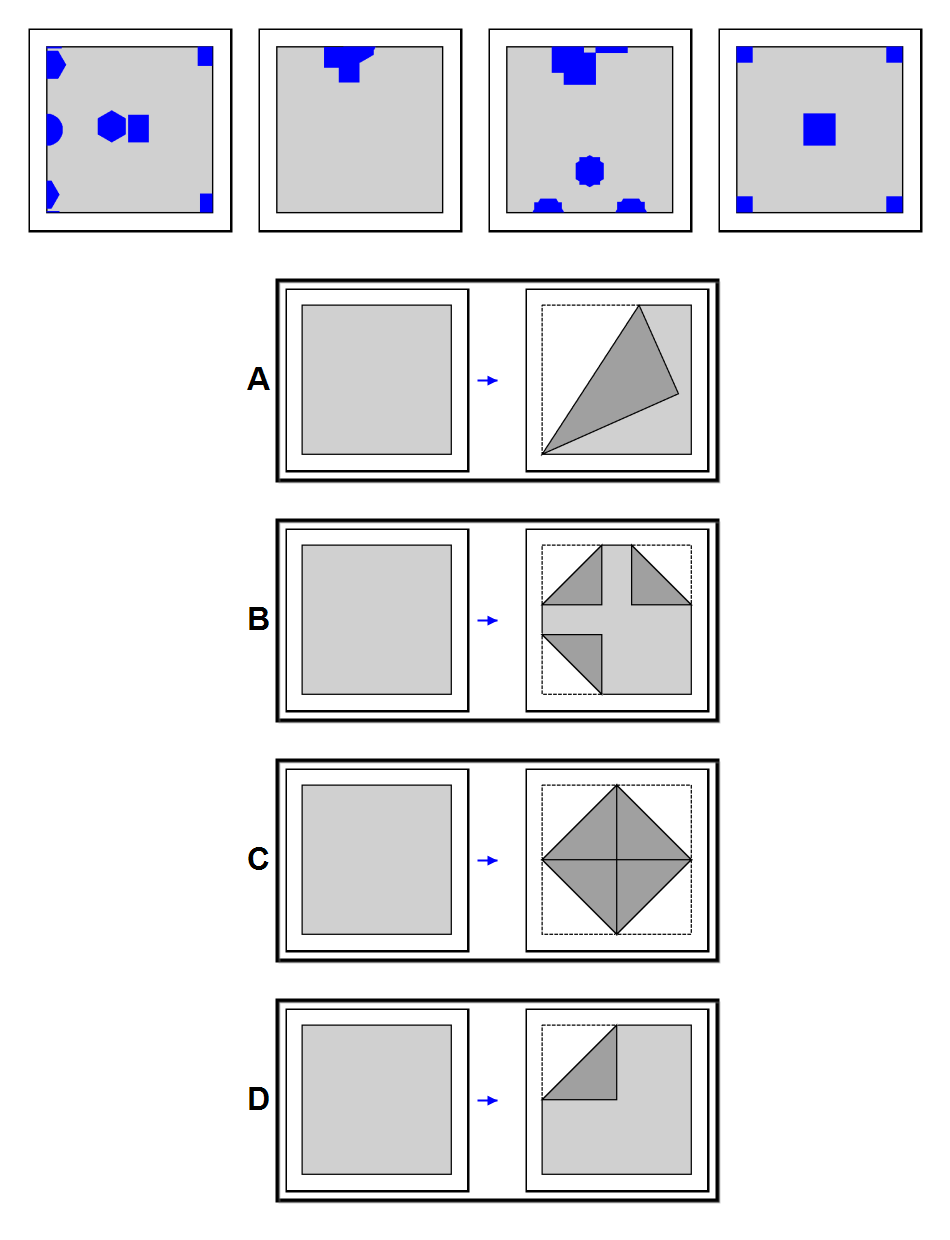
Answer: C